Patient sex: M
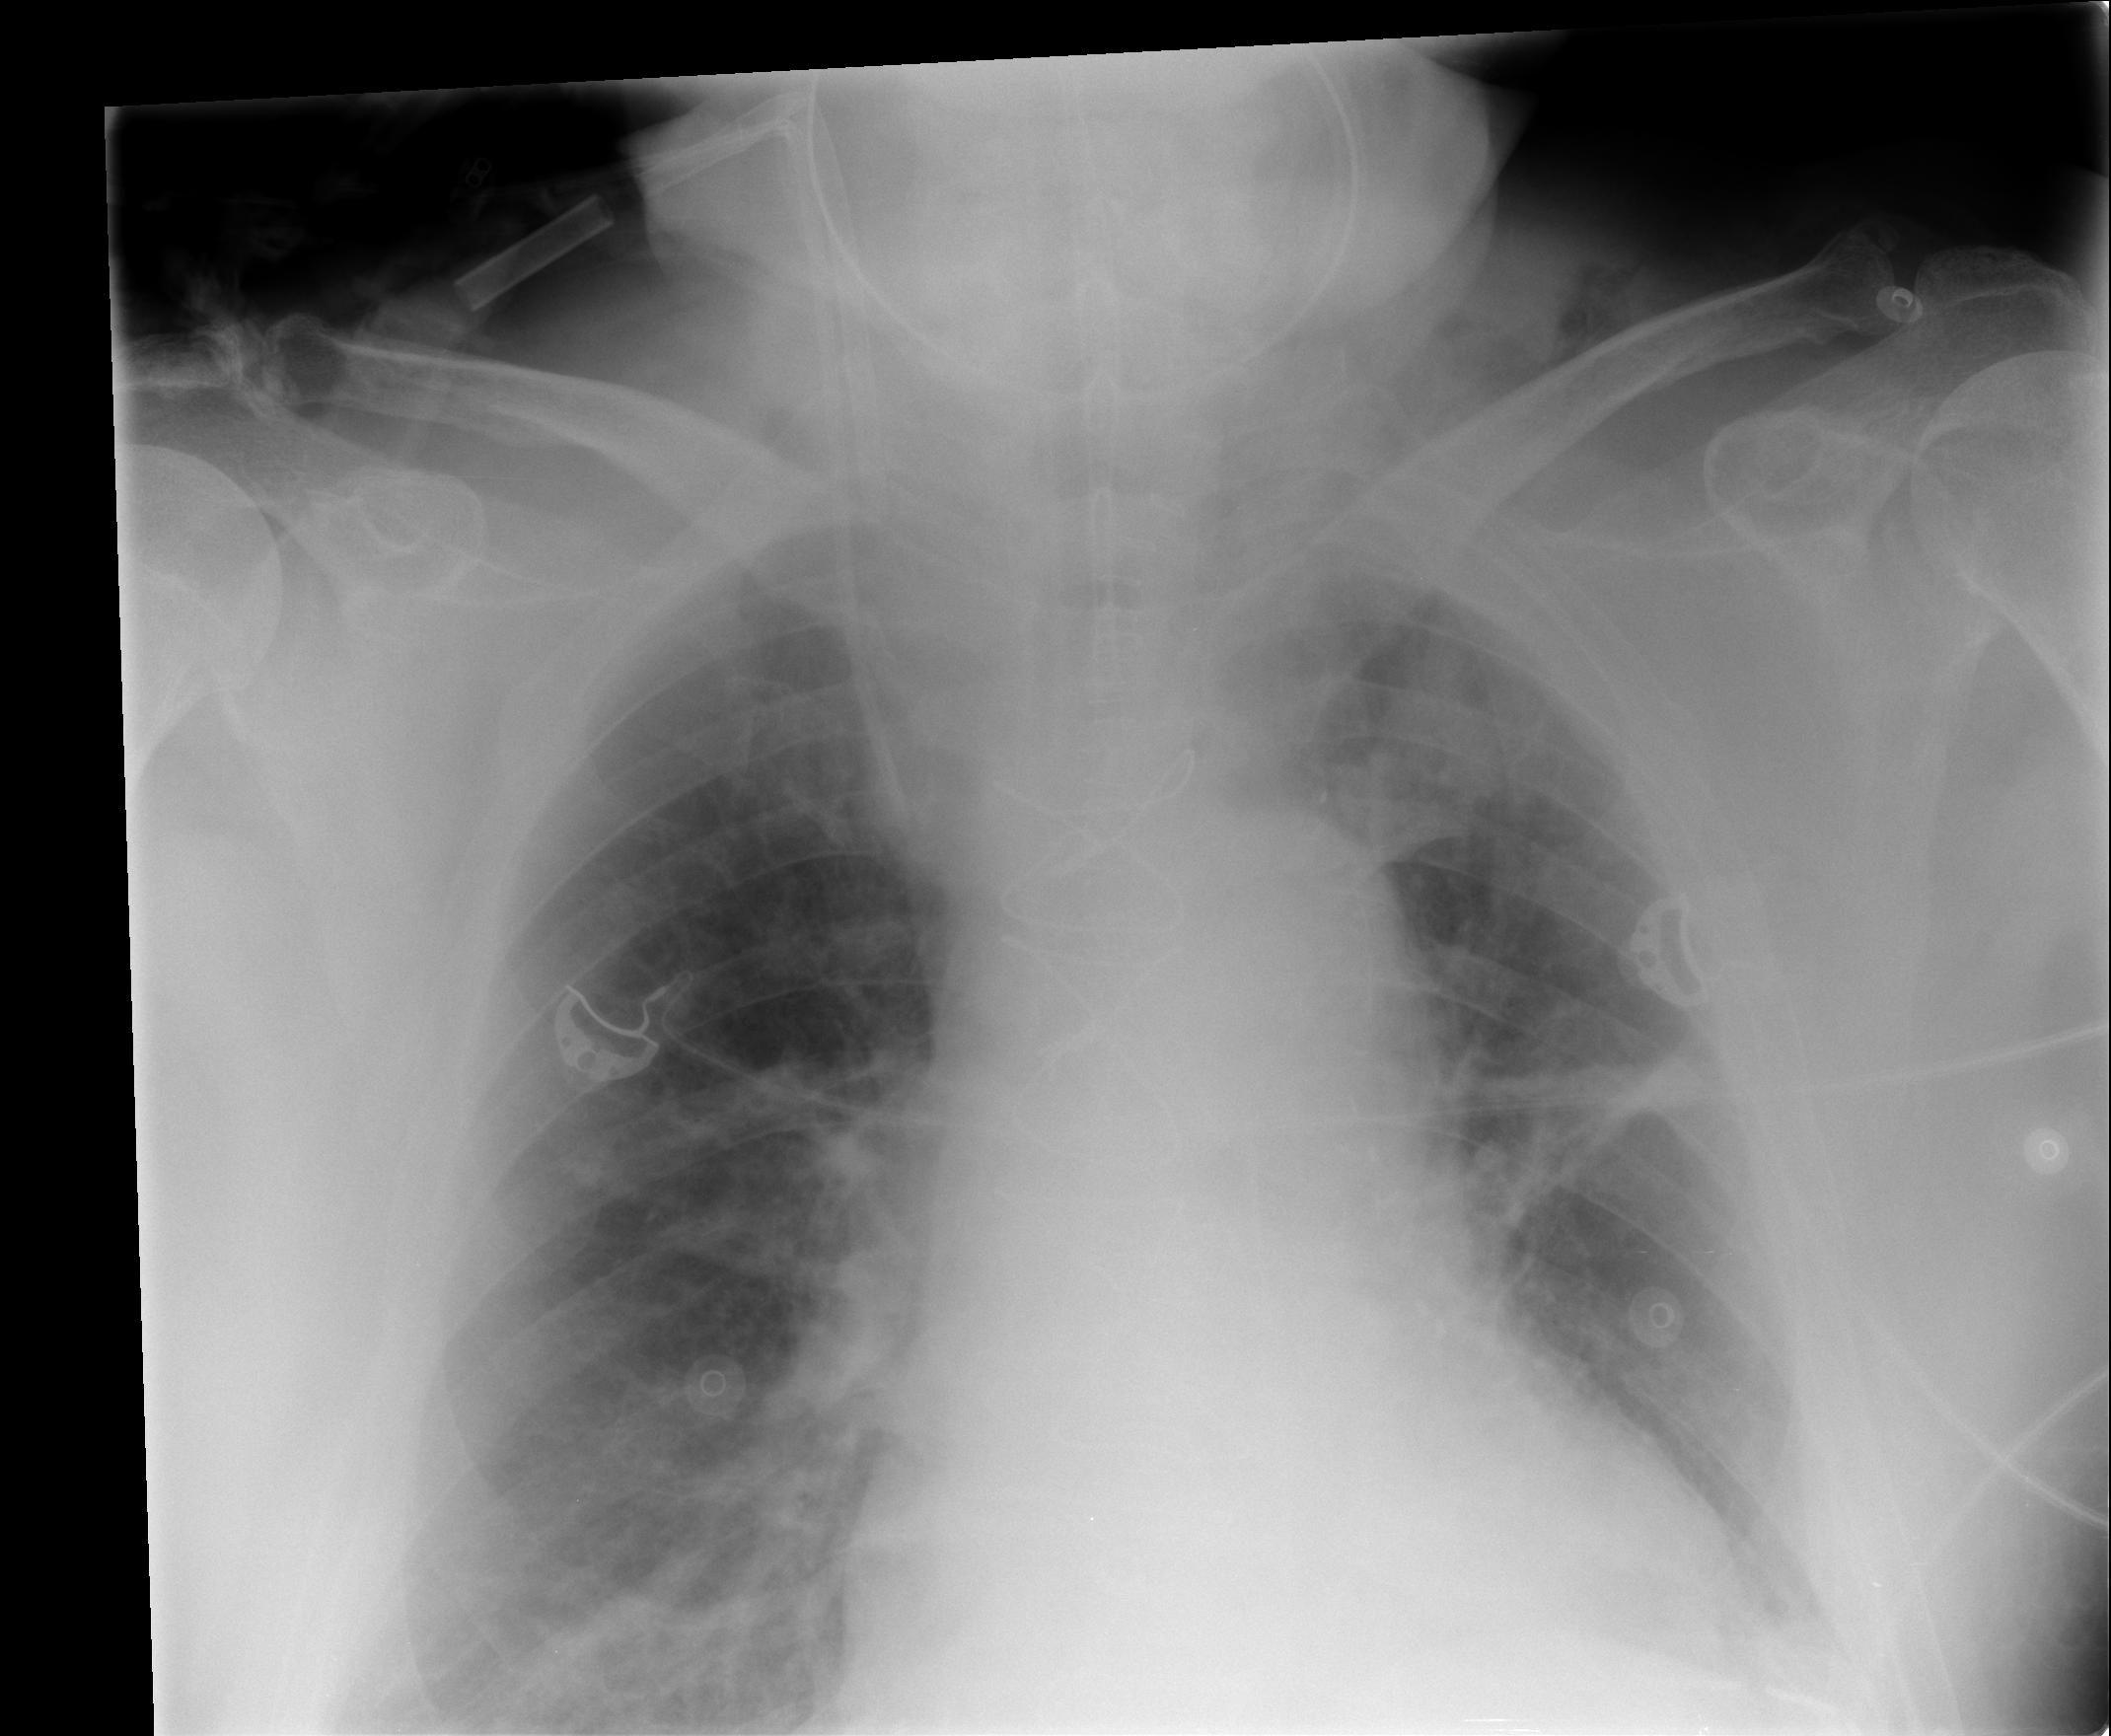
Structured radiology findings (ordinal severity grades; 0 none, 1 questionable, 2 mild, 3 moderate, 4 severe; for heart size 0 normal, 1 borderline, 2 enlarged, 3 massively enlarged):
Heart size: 2
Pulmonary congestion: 0
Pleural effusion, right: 0
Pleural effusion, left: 2
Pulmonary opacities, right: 0
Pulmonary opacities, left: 0
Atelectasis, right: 2
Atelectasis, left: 2